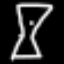
Label: hourglass